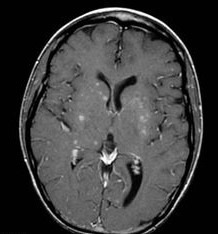
Label: notumor